Question: I have been making search bars without navigation on the imageView.
The search bar height is fixed but i want to change the search bar height.
so i tried
'''
let frame = CGRect(x: 0, y: 0, width: 100, height: 44)
searchbar.frame = frame
'''
and
'''
searchbar.heightAnchor.constraint(equalToConstant: 200).isActive = true
'''
but they don't work.
I'm using this code
'''
searchBar.isTranslucent = true
searchBar.searchBarStyle = .minimal
'''
so like this

please help me change the search bar textfield height.
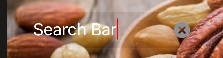
Answer: try this!
'''
for myView in searchBars.subviews {
for mySubView in myView.subviews {
if let textField = mySubView as? UITextField {
var bounds: CGRect
bounds = textField.frame
bounds.size.height = 40 //(set your height)
textField.bounds = bounds
textField.borderStyle = UITextBorderStyle.RoundedRect
}
}
}
'''